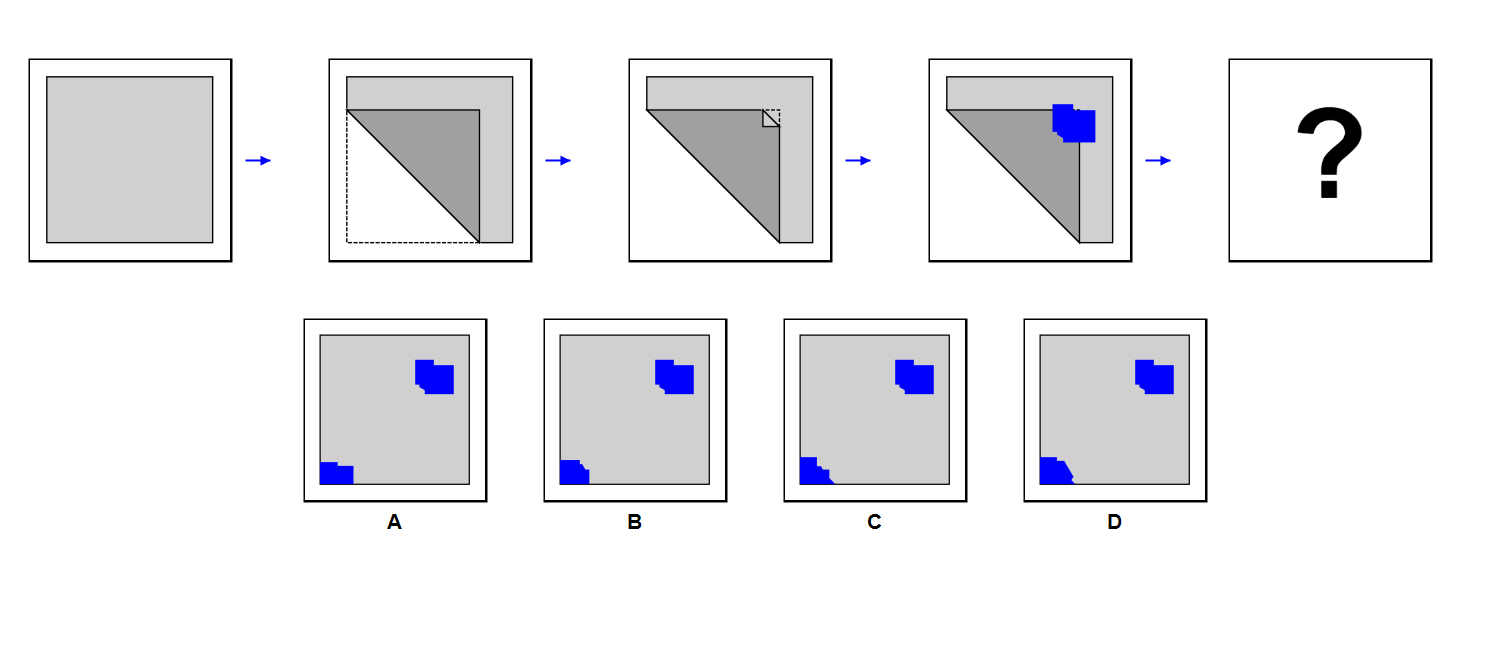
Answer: B